The image is an STFT spectrogram (time versus frequency) of a rolling-element bearing's vibration signal. Diagnose the bearing from this image, choosing from: normal, inner_race, outer_race, ball.
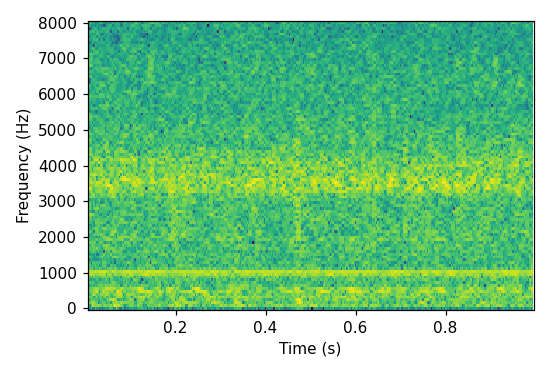
Answer: normal